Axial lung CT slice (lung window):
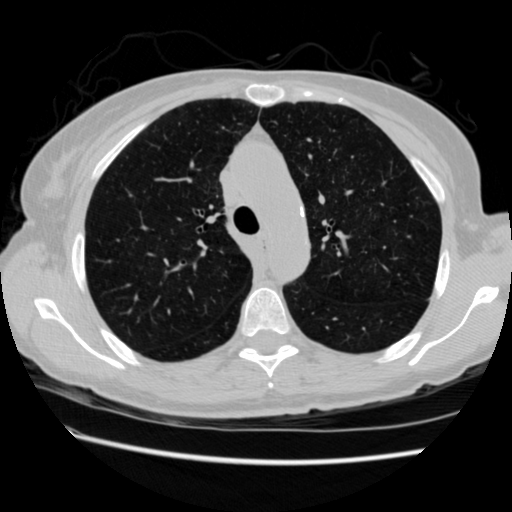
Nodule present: no